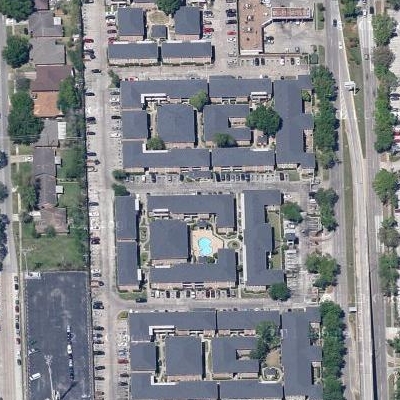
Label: Resident